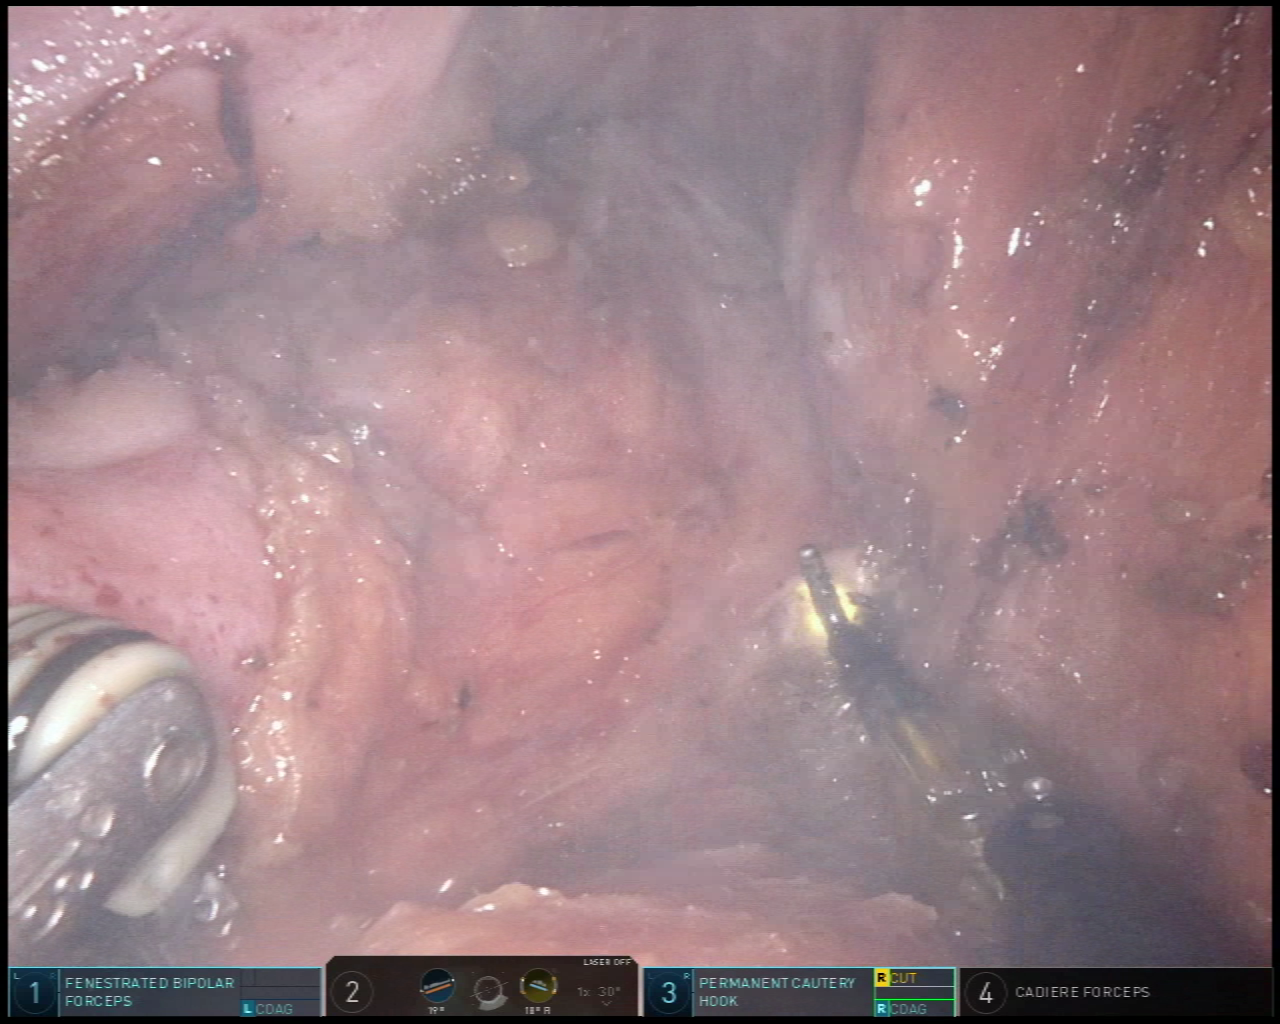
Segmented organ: vesicular_glands
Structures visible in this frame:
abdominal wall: no
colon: no
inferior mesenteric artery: no
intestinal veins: no
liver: no
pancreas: no
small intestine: no
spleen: no
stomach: no
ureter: no
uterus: no
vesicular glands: yes